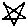
Label: star